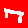
Digit: 7